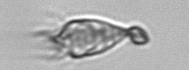
Label: Paratontonia_gracillima